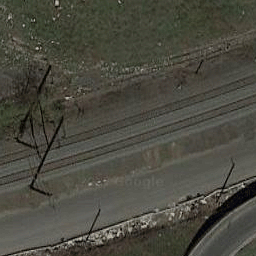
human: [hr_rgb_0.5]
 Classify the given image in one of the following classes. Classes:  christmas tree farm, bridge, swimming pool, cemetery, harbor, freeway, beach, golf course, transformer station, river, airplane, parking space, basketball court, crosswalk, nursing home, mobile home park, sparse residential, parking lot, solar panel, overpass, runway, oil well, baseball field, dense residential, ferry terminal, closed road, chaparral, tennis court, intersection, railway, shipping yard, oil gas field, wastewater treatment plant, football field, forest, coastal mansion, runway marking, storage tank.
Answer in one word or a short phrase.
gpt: railway